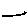
Label: line